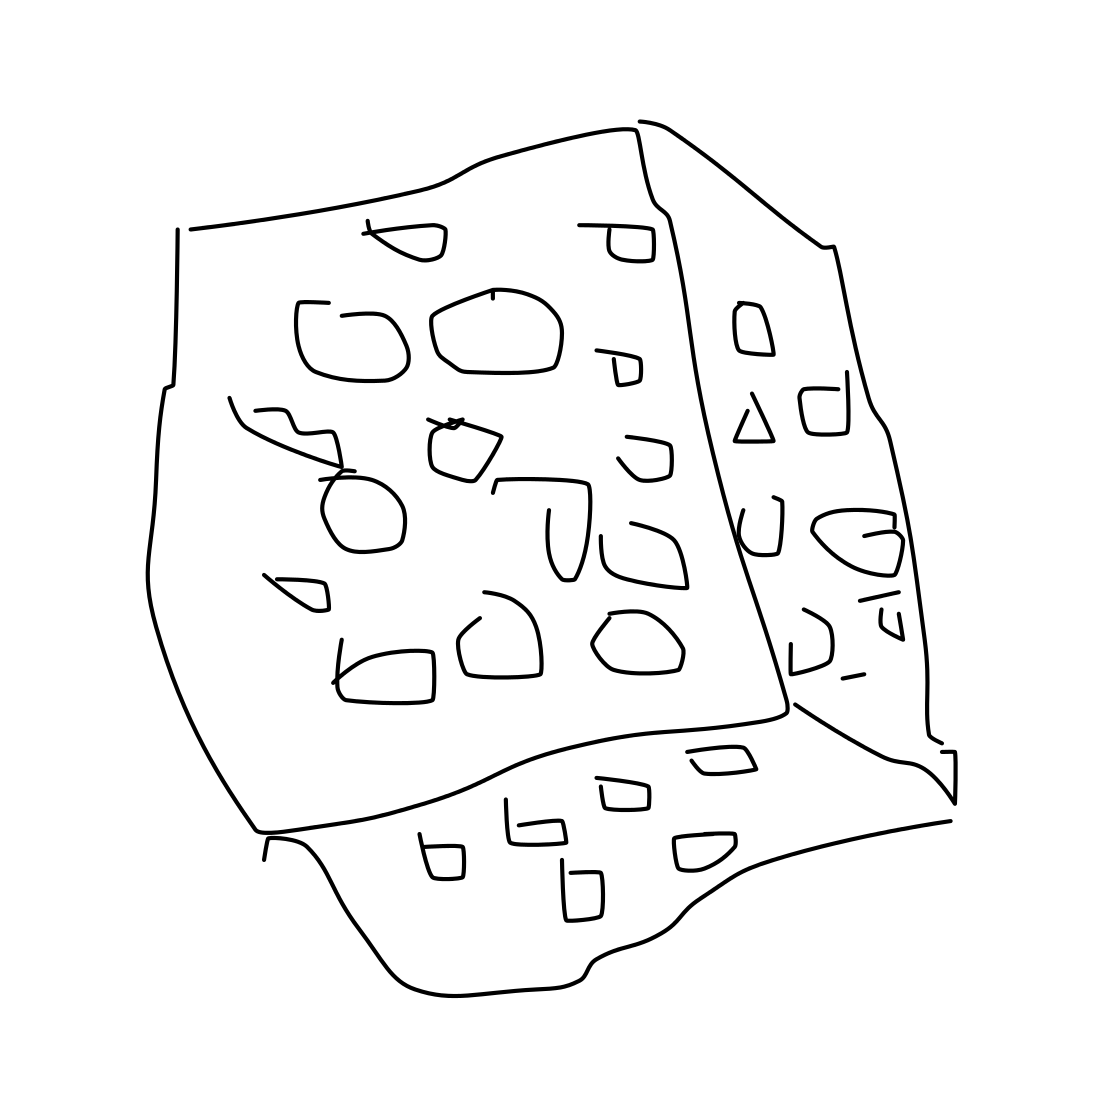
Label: sponge bob